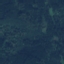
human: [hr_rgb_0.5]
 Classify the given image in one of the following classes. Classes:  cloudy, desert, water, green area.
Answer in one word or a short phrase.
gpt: green area